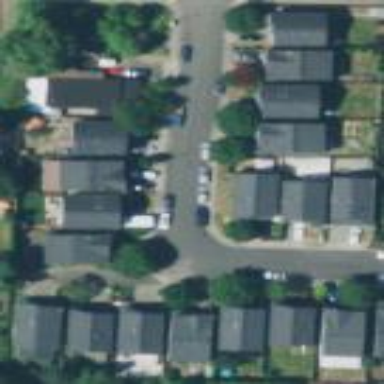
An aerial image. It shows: This residential area consists of single-family homes.